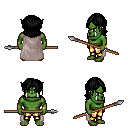
a pixel art fantasy rpg character, male body template, orc, green skin, gray cape, gold greaves, black long bangs hairstyle, bracelets, spear, four views (front, back, left, right), 2x2 character sprite sheet, small pixel art, hard edges, no anti-aliasing